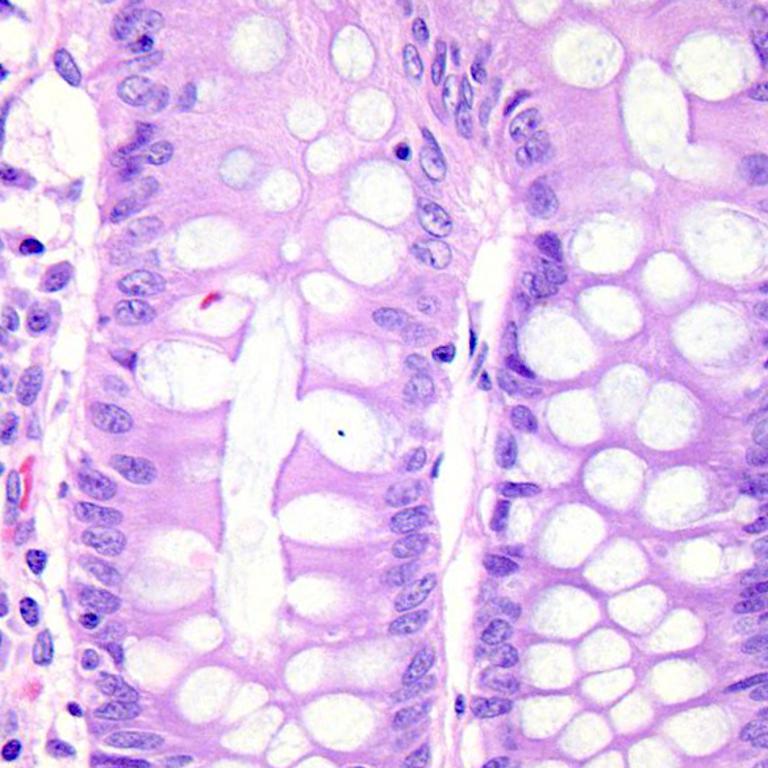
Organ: colon
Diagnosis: benign